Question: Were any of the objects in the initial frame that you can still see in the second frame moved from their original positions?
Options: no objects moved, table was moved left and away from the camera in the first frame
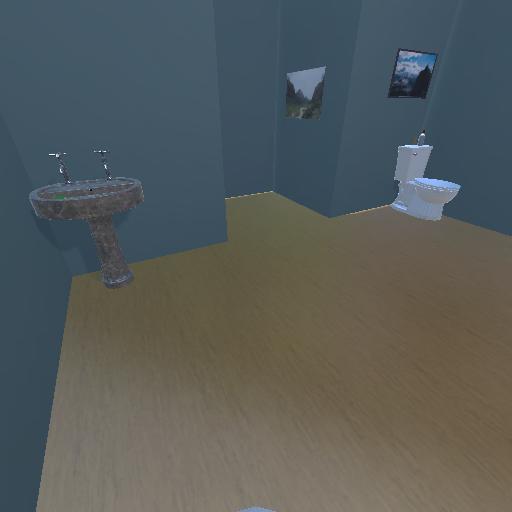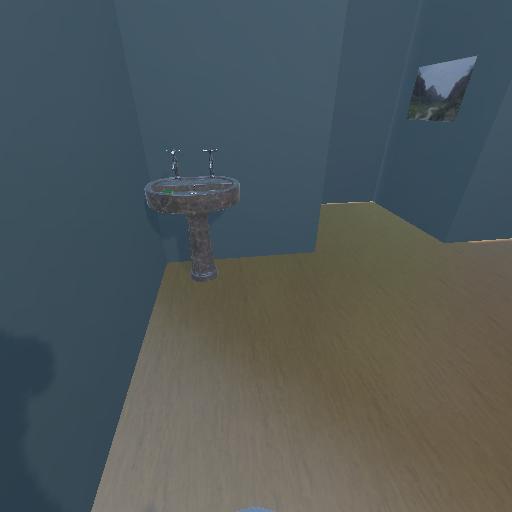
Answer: no objects moved